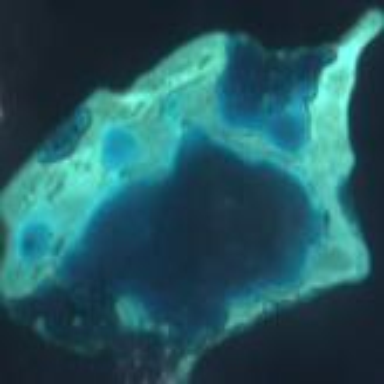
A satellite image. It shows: Coral reef in its natural habitat.